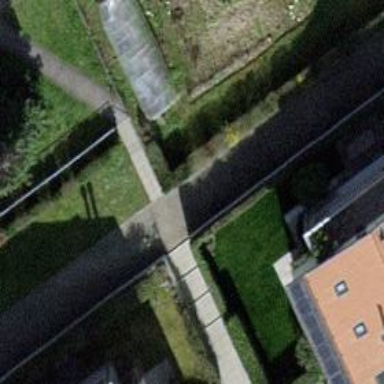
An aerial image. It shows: Pedestrian road.